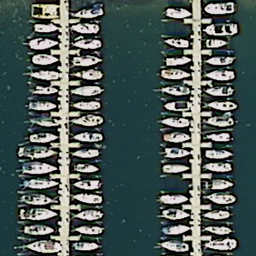
Label: harbor